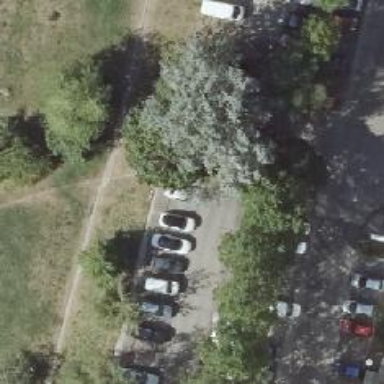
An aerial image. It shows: Concrete parking aisle designated as service road.